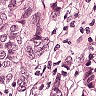
Metastatic tissue present: yes